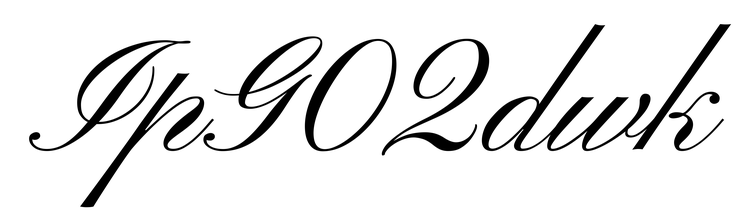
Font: PinyonScript-Regular